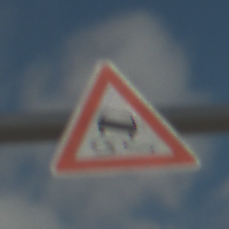
Verkehrszeichen: SchleuderOderRutschgefahr
Umgebung: Outdoor, RoadRail
Tageszeit: MorningAfternoon
Wetter: PartlyCloudy
Licht: Natural
Jahreszeit: NotSpecified
Kontrast: HighContrast